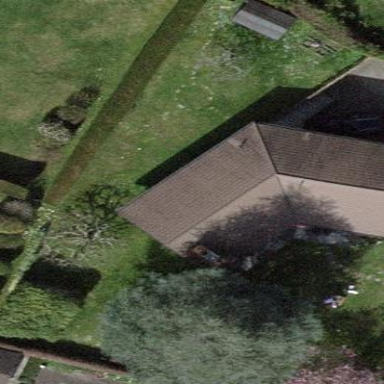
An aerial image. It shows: Simple house.